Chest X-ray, AP view. Patient: 30 years old, sex F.
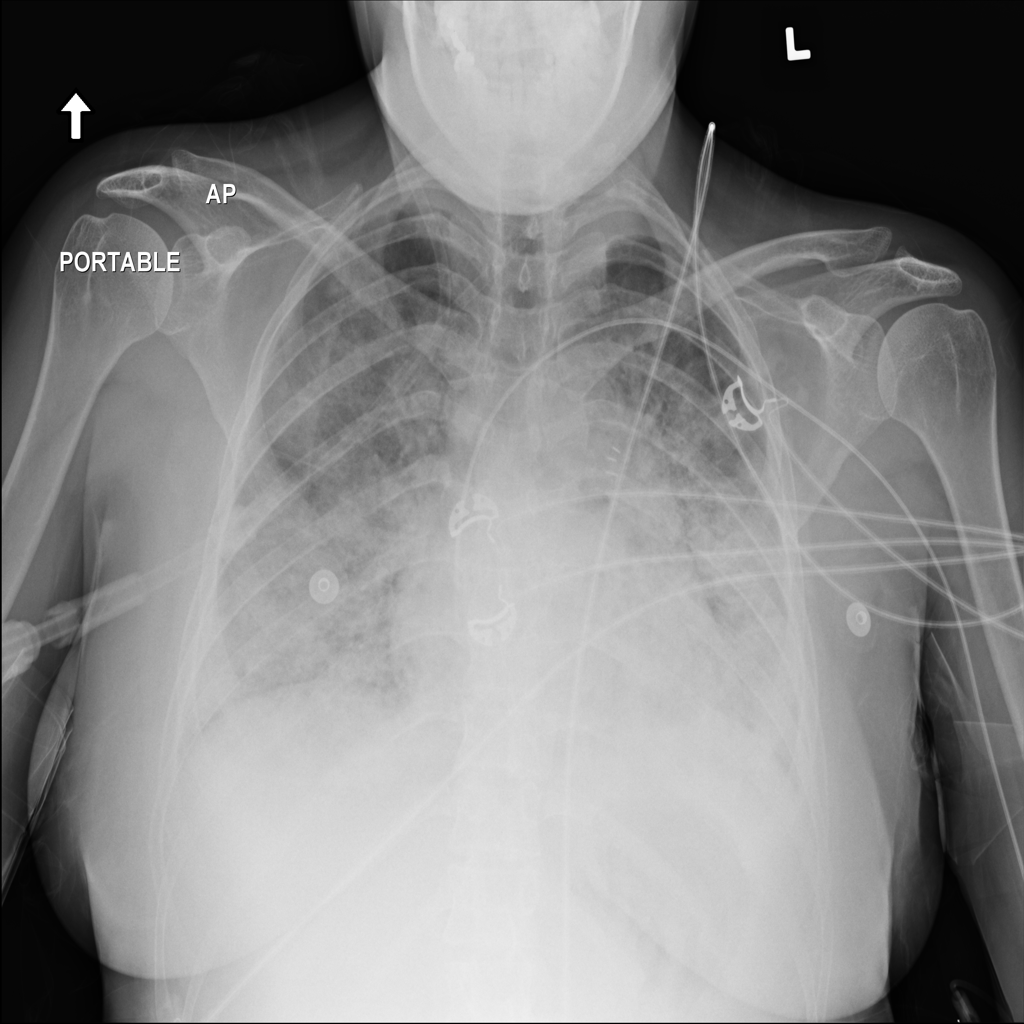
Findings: Infiltration